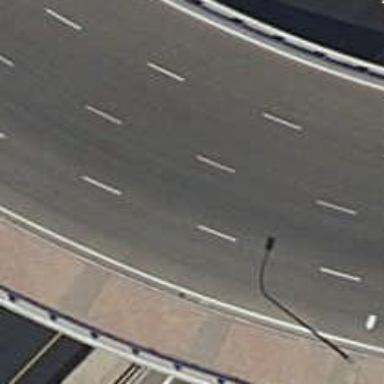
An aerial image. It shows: Primary highway bridge over roundabout.